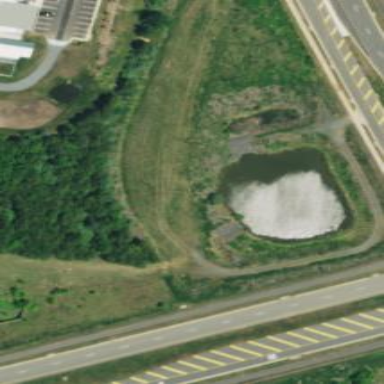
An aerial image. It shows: Detention water basin with natural surroundings.